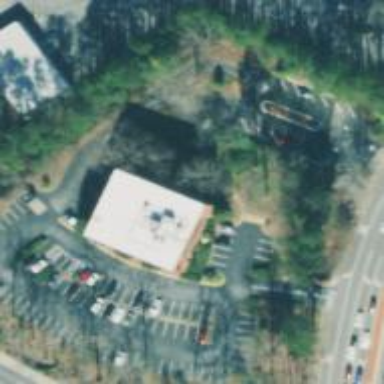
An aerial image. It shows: Healthcare clinic.